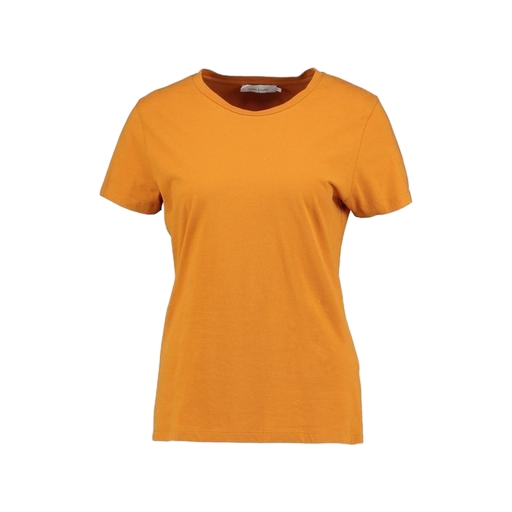
regular t-shirt, gold t-shirt, slim fit t-shirt, white background